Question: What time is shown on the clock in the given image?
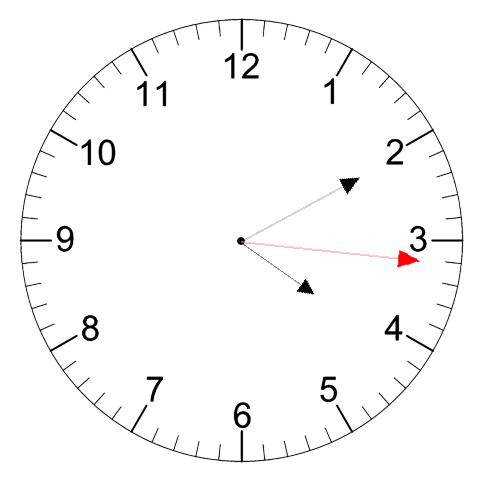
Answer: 04:10:16